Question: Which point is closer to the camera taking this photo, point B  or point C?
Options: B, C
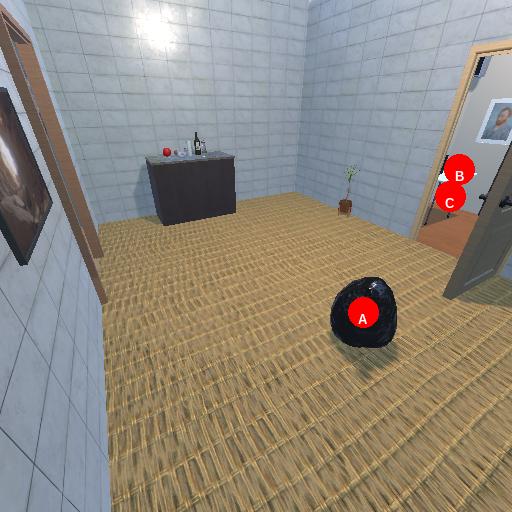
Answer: B